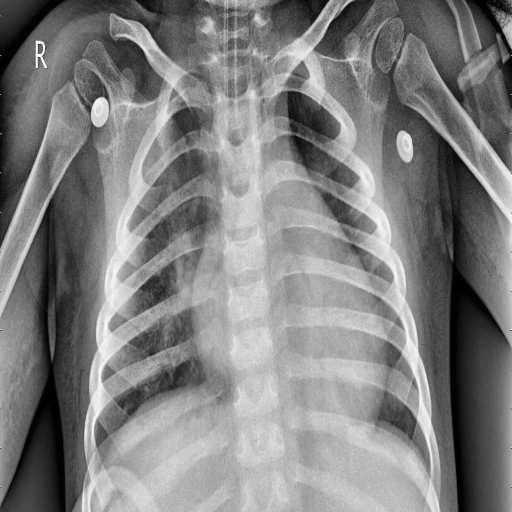
Finding: PNEUMONIA